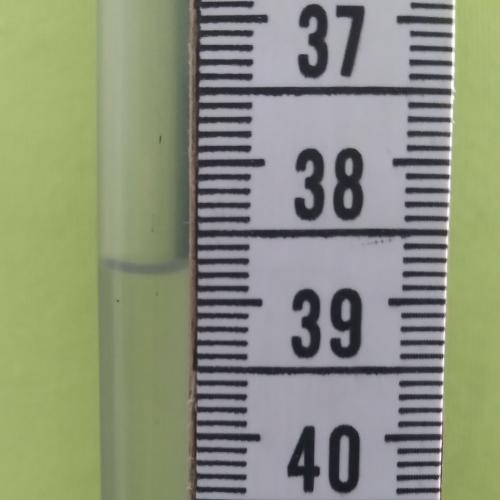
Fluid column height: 38.7 cm